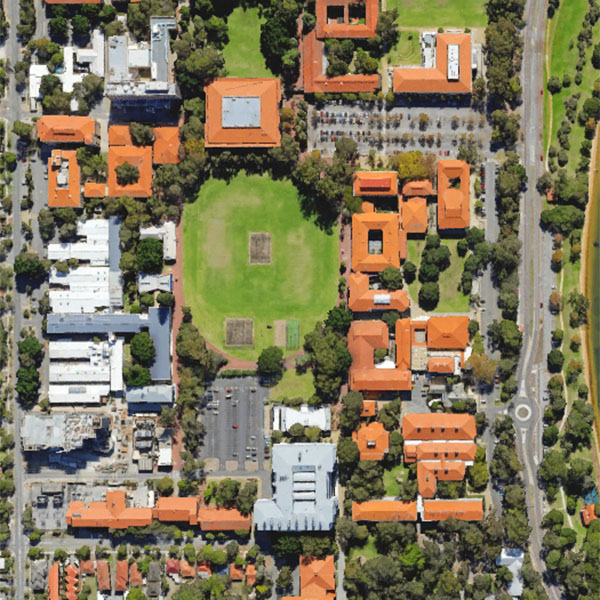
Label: School